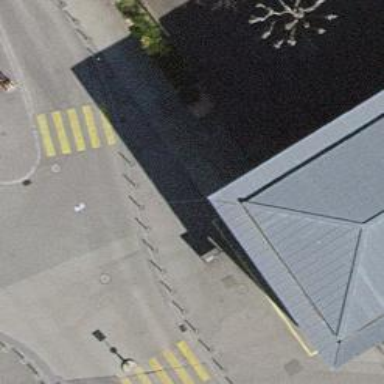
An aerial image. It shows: Bollard barrier.